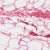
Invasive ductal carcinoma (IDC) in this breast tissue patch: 0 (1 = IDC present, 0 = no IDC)